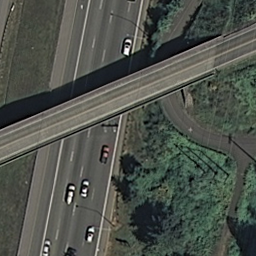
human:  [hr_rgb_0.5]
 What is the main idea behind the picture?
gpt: overpass